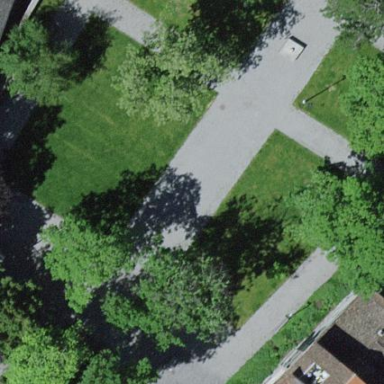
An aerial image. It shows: Park.